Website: walmart
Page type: cart
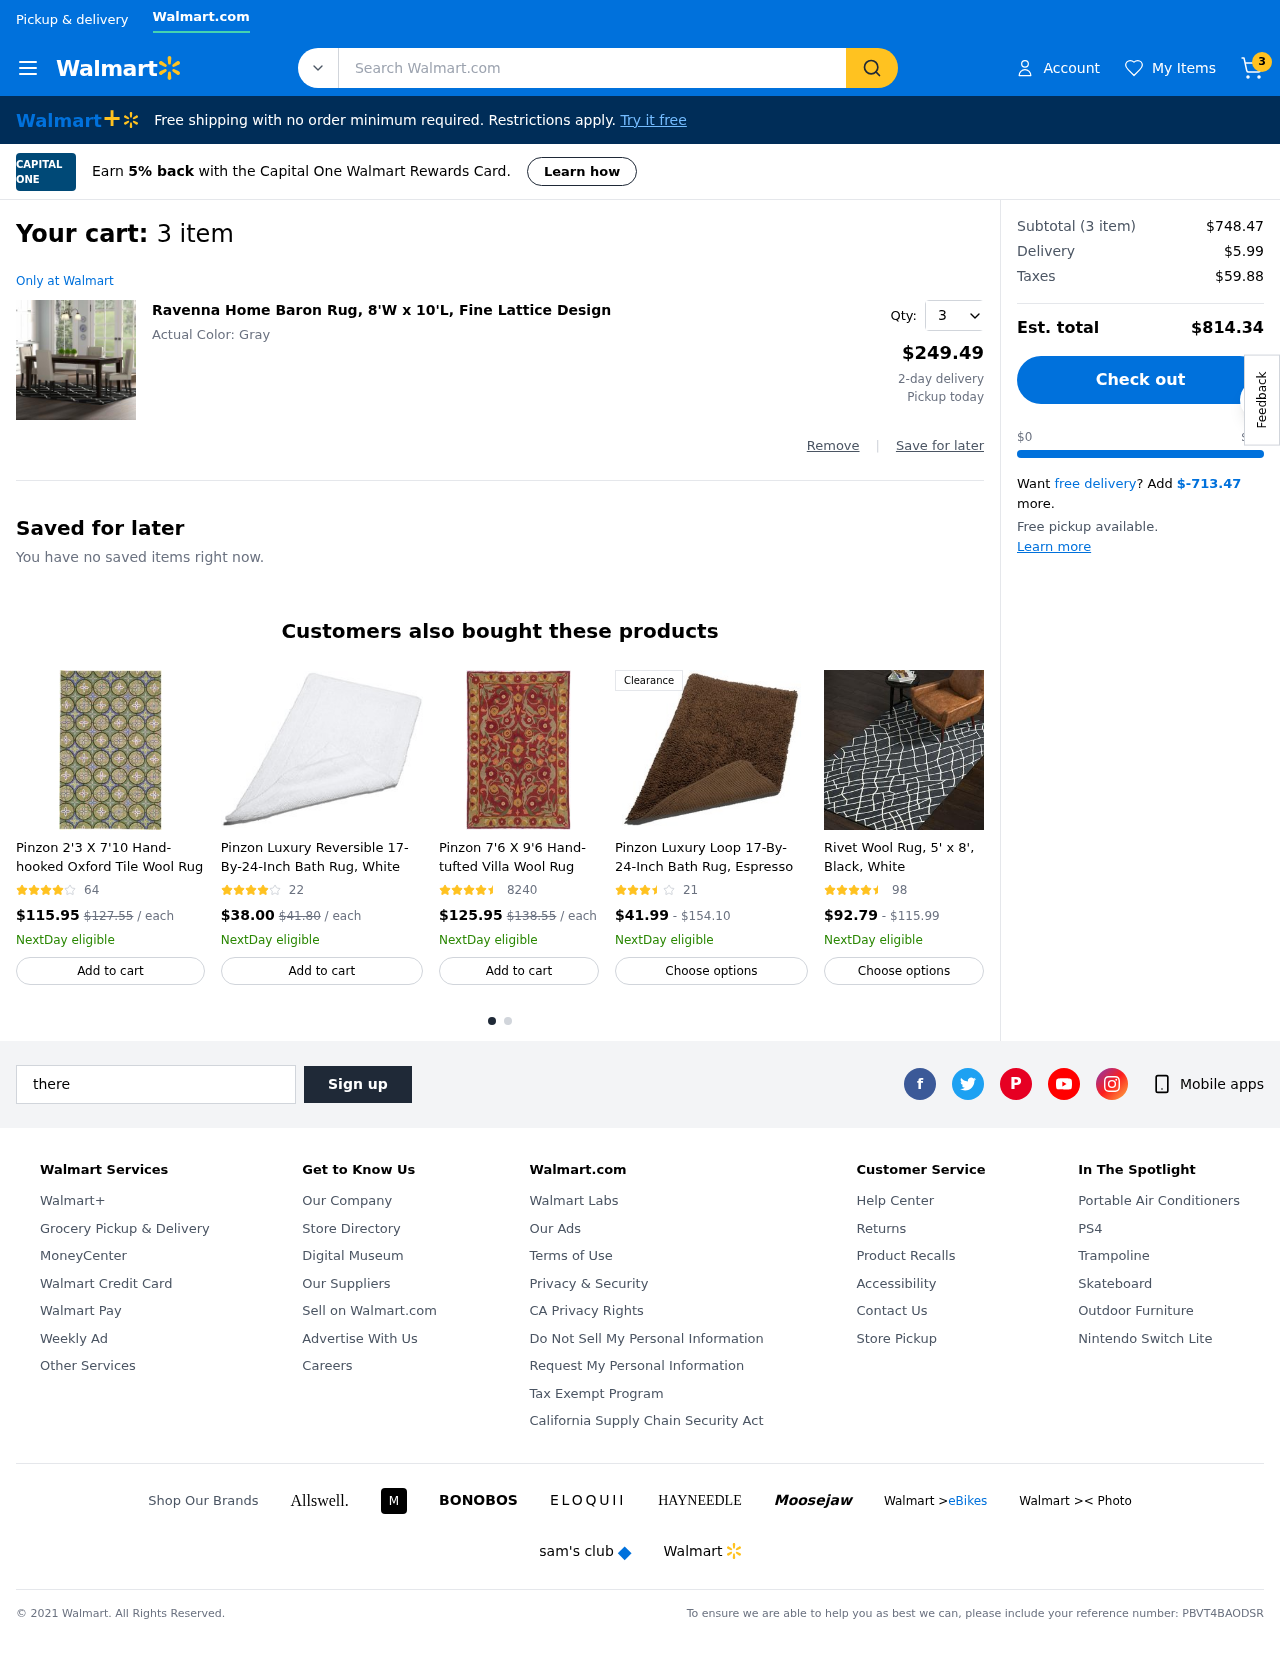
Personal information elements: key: PII_EMAIL
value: theresa_avila@yahoo.com
Product elements: key: PRODUCT1_NAME
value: Ravenna Home Baron Rug, 8'W x 10'L, Fine Lattice Design
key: PRODUCT1_PRICE
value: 249.49
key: PRODUCT1_QUANTITY
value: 3
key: PRODUCT2_NAME
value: Pinzon 2'3 X 7'10 Hand-hooked Oxford Tile Wool Rug
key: PRODUCT2_NUM_RATINGS
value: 64
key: PRODUCT2_PRICE
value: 115.95
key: PRODUCT3_NAME
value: Pinzon Luxury Reversible 17-By-24-Inch Bath Rug, White
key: PRODUCT3_NUM_RATINGS
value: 22
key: PRODUCT3_PRICE
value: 38
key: PRODUCT4_NAME
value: Pinzon 7'6 X 9'6 Hand-tufted Villa Wool Rug
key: PRODUCT4_NUM_RATINGS
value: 8240
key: PRODUCT4_PRICE
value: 125.95
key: PRODUCT5_NAME
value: Pinzon Luxury Loop 17-By-24-Inch Bath Rug, Espresso
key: PRODUCT5_NUM_RATINGS
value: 21
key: PRODUCT5_PRICE
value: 41.99
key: PRODUCT6_NAME
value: Rivet Wool Rug, 5' x 8', Black, White
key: PRODUCT6_NUM_RATINGS
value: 98
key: PRODUCT6_PRICE
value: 92.79
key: PRODUCT2_ORIGINAL_PRICE
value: $127.55
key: PRODUCT3_ORIGINAL_PRICE
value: $41.80
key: PRODUCT4_ORIGINAL_PRICE
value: $138.55
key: PRODUCT5_PRICE_MAX
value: $154.10
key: PRODUCT6_PRICE_MAX
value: $115.99
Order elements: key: ORDER_NUM_ITEMS
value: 3
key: ORDER_NUM_ITEMS
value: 3 item
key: ORDER_SUBTOTAL
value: $748.47
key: ORDER_SHIPPING_COST
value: $5.99
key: ORDER_TAX
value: $59.88
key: ORDER_TOTAL
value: $814.34
Search elements: key: HEADER_SEARCH
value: Search Walmart.com